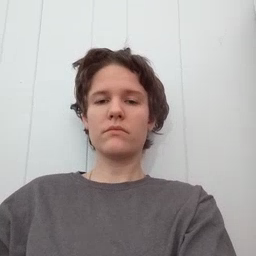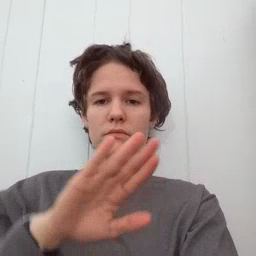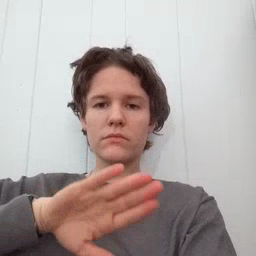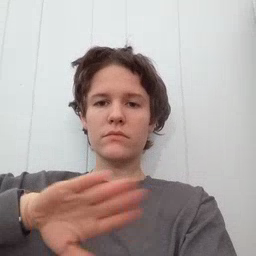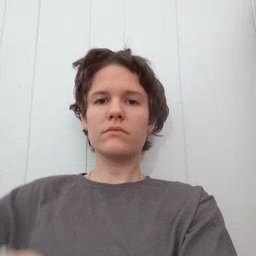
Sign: pool